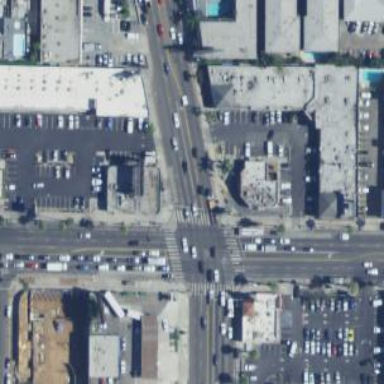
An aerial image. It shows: Crossing with pedestrian island and zebra markings.